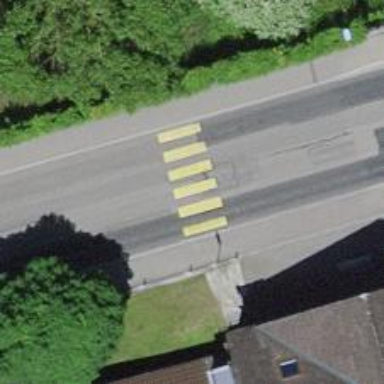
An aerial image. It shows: Zebra crossing on the road.